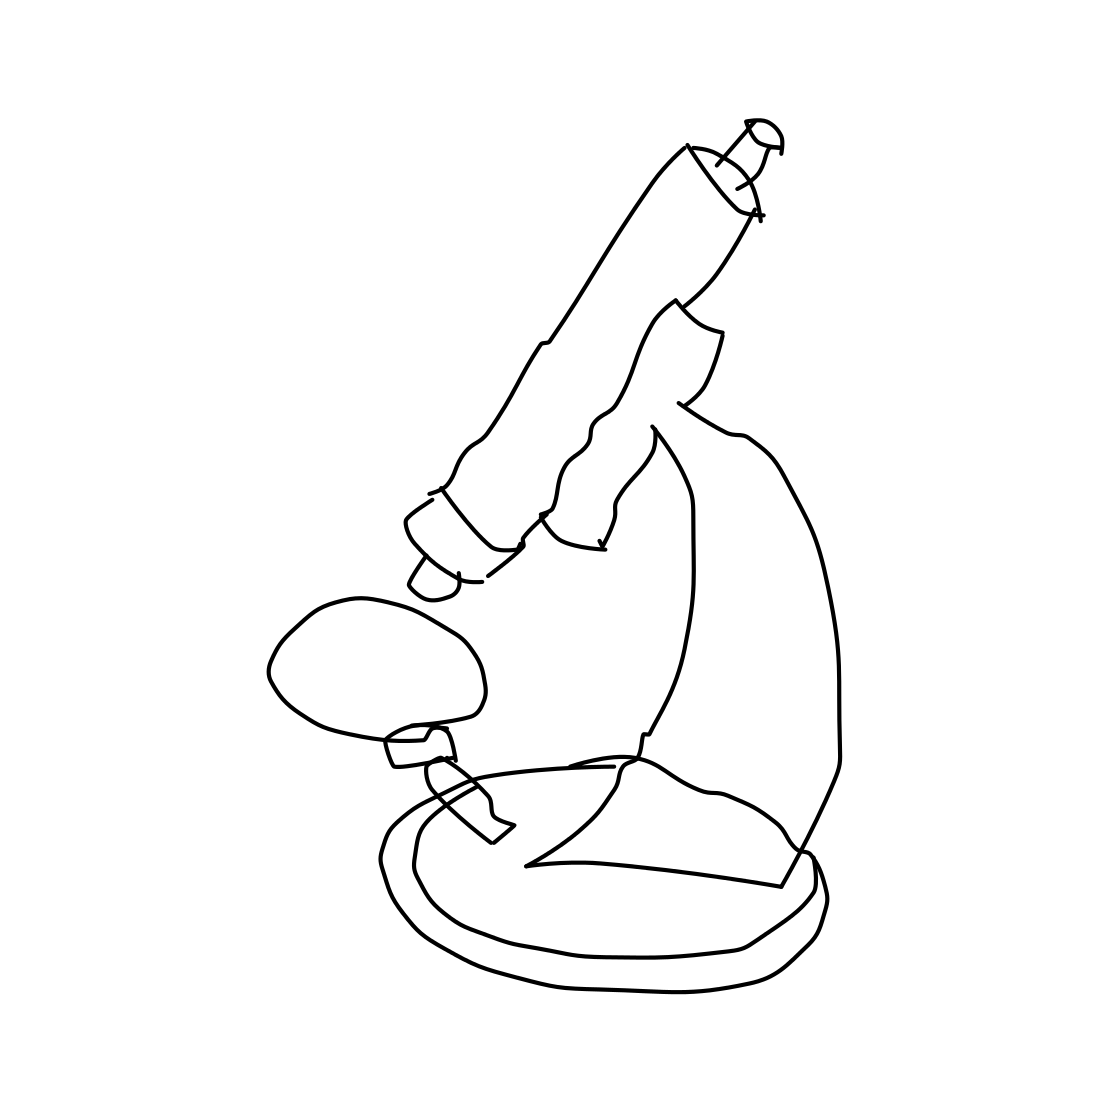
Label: microscope